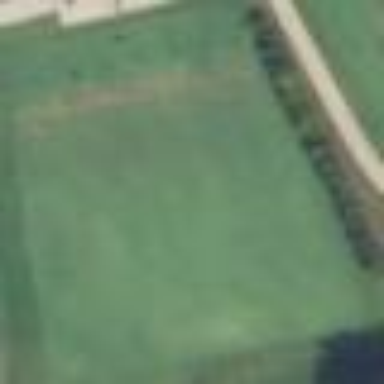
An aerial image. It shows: Grassy area designated for driving range golf.